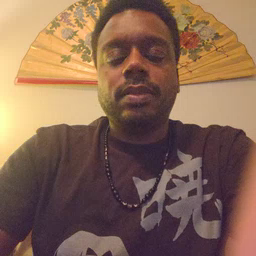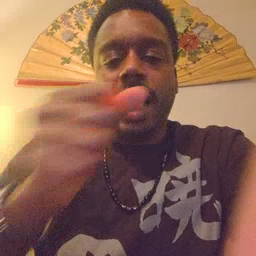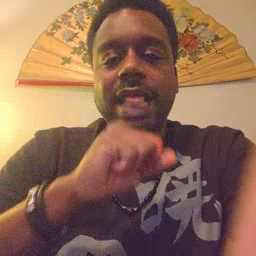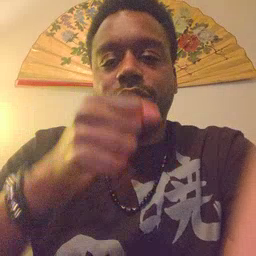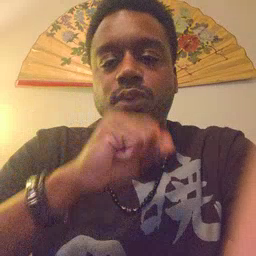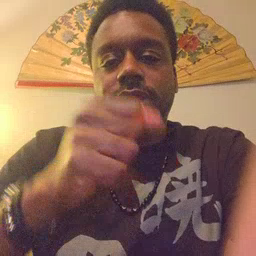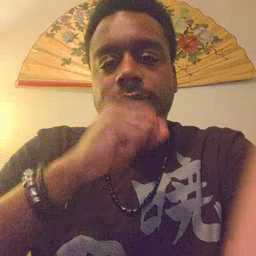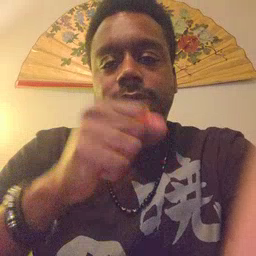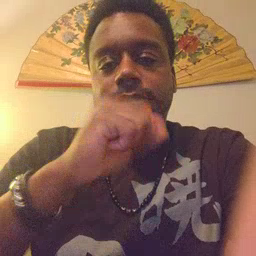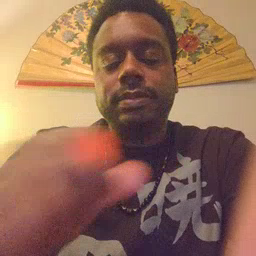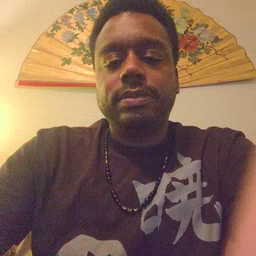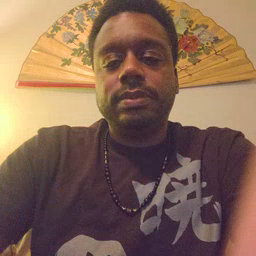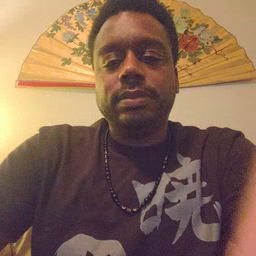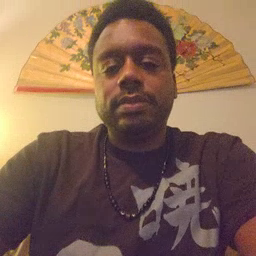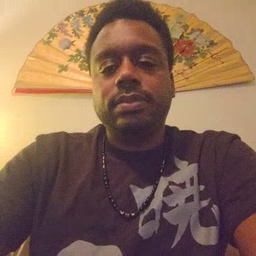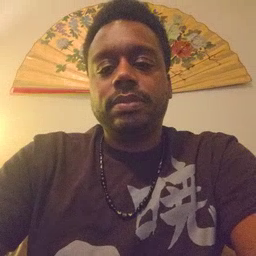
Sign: icecream